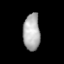
Tissue: lung
Cell type: Endothelial cells
Senescence score: 0.5456
Nuclear area (px): 609
Mean DAPI intensity: 173.698